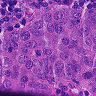
Metastatic tissue present: yes